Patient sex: F
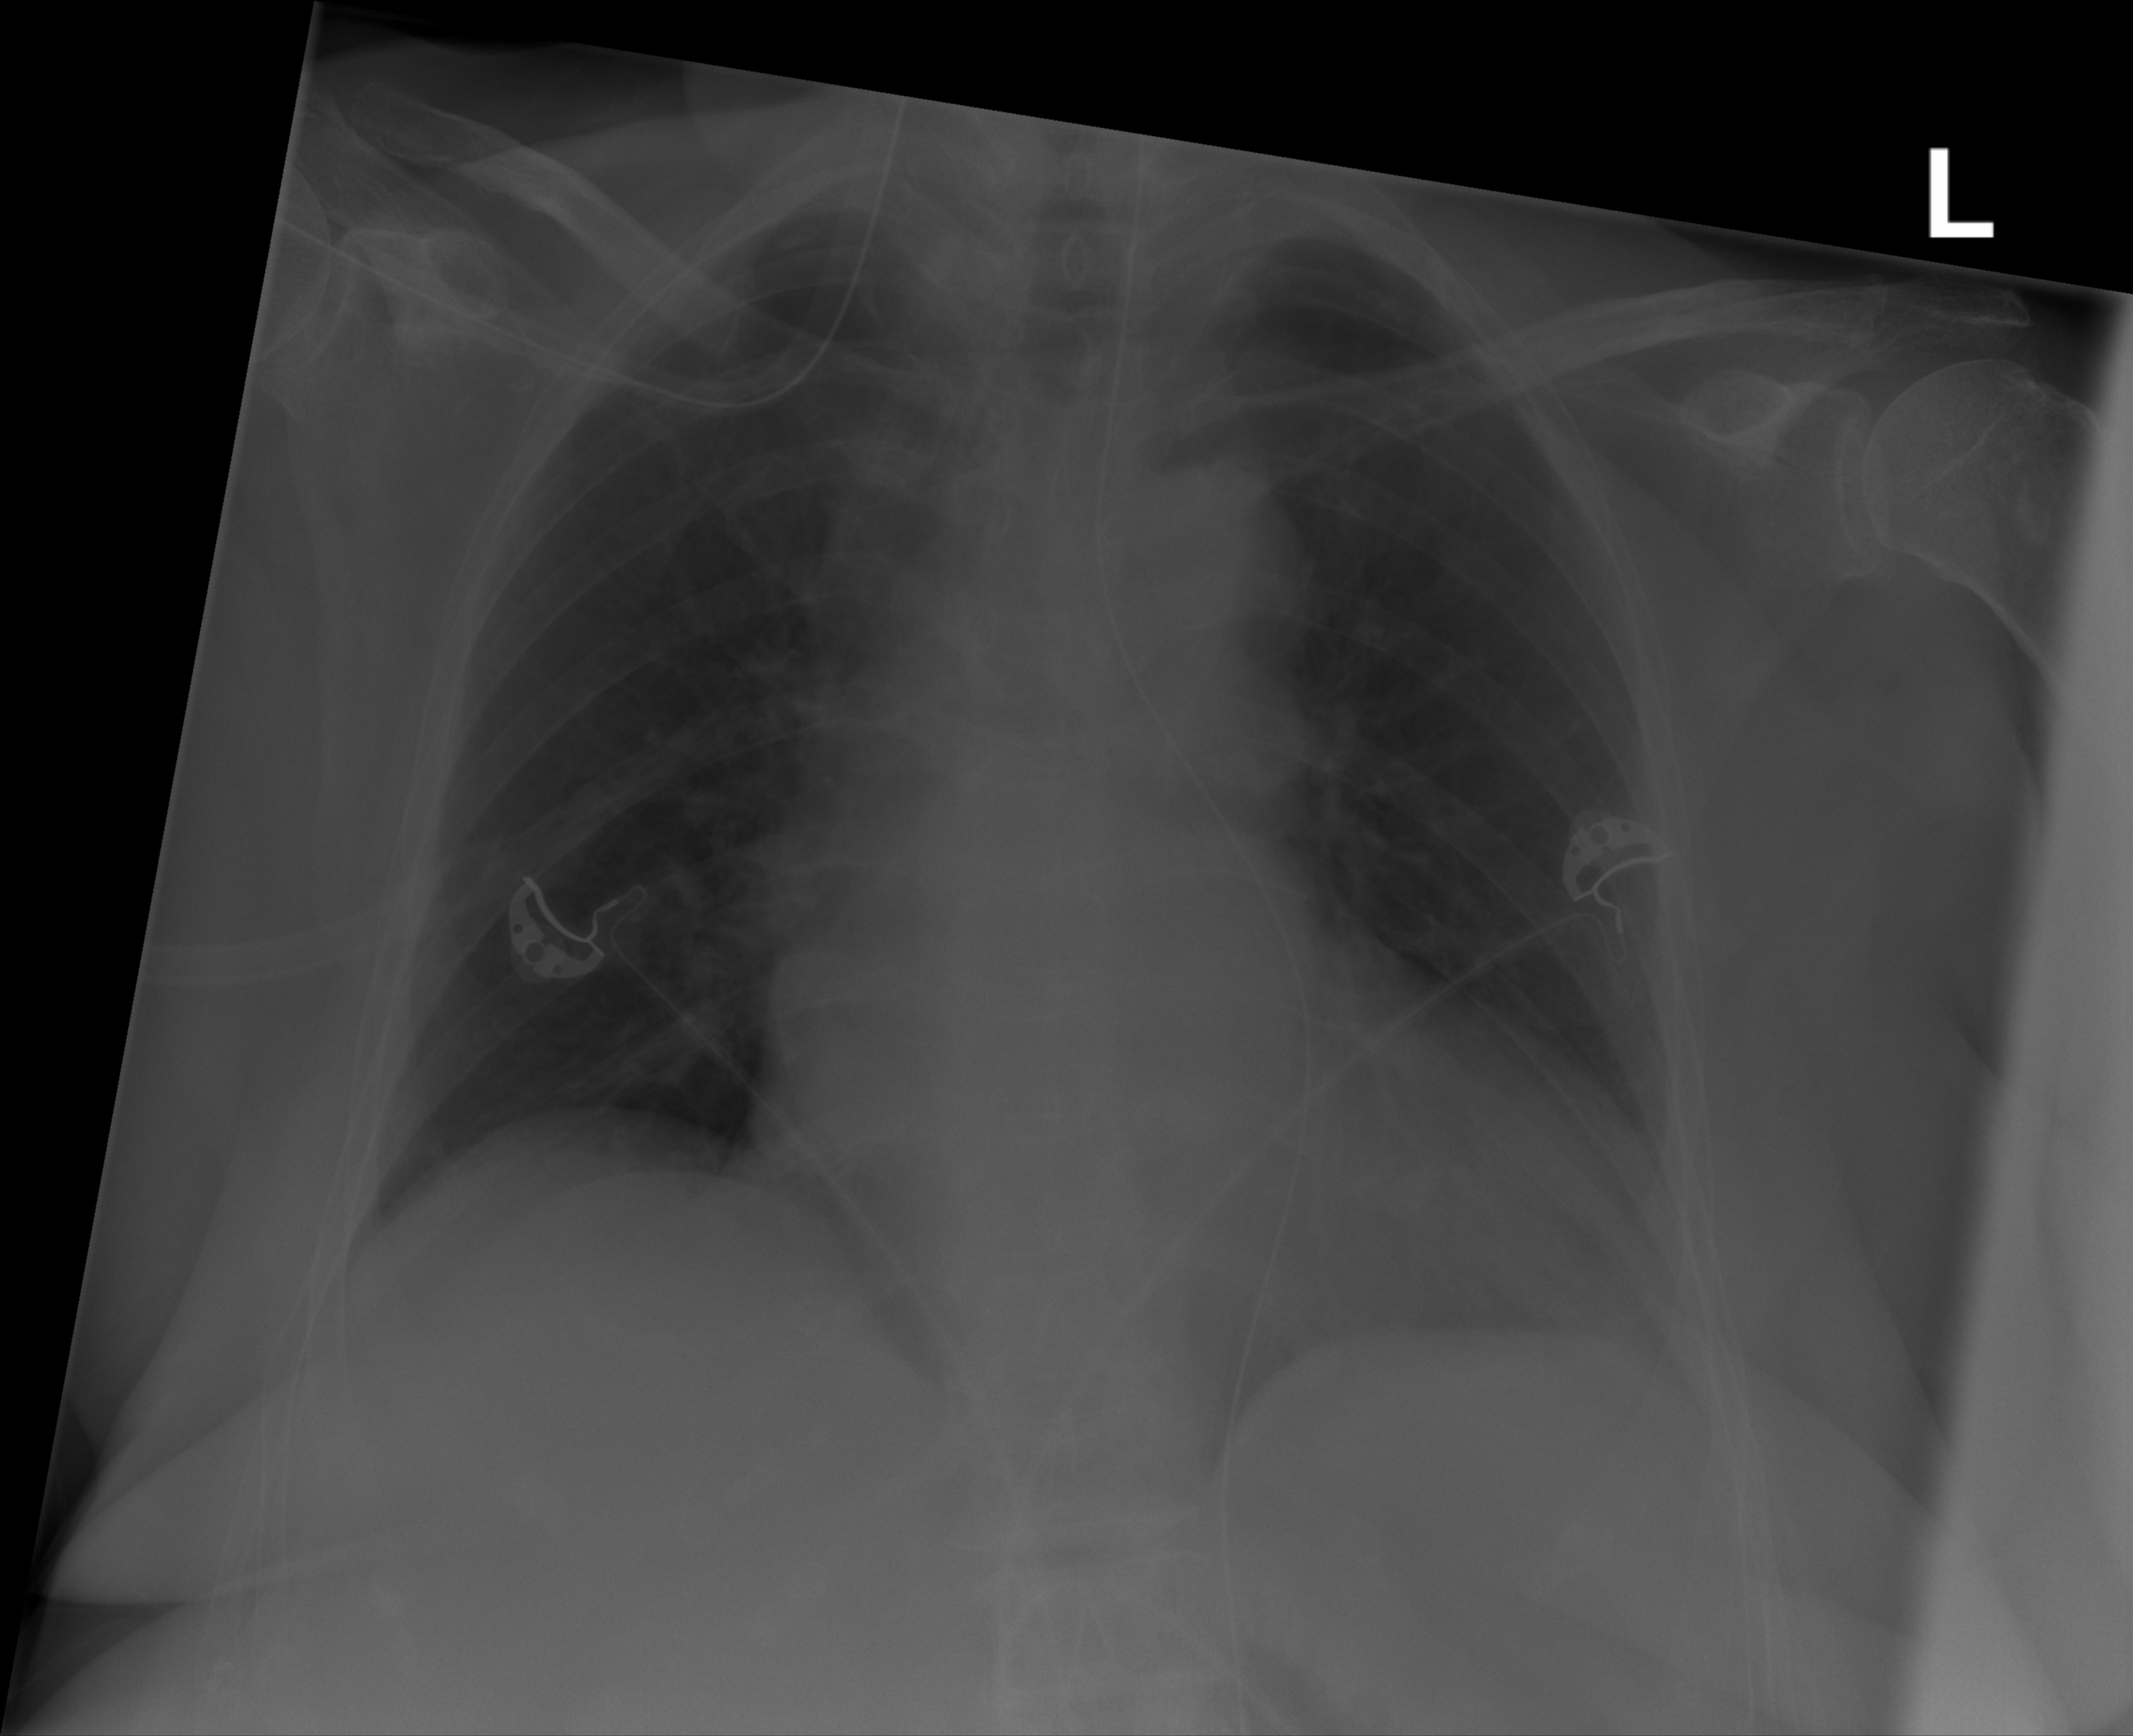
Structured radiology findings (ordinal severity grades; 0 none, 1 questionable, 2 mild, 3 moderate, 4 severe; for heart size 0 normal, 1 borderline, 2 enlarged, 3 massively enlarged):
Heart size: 1
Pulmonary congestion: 1
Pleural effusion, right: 0
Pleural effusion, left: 0
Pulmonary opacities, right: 0
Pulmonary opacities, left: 0
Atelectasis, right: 0
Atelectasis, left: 0